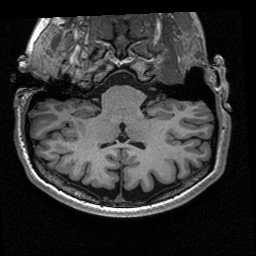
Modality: T1w
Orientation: sagittal
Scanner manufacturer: siemens
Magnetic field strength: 3 T
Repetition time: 2.53 s
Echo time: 0.00267 s